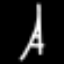
Label: The Eiffel Tower